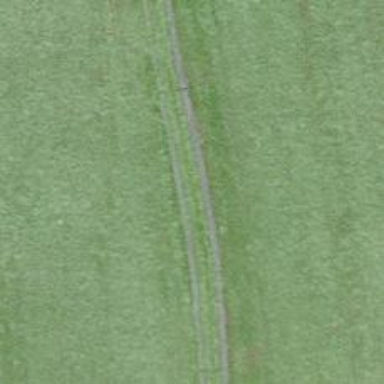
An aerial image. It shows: Track road with grade3 tracktype.